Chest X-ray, PA view. Patient: 53 years old, sex F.
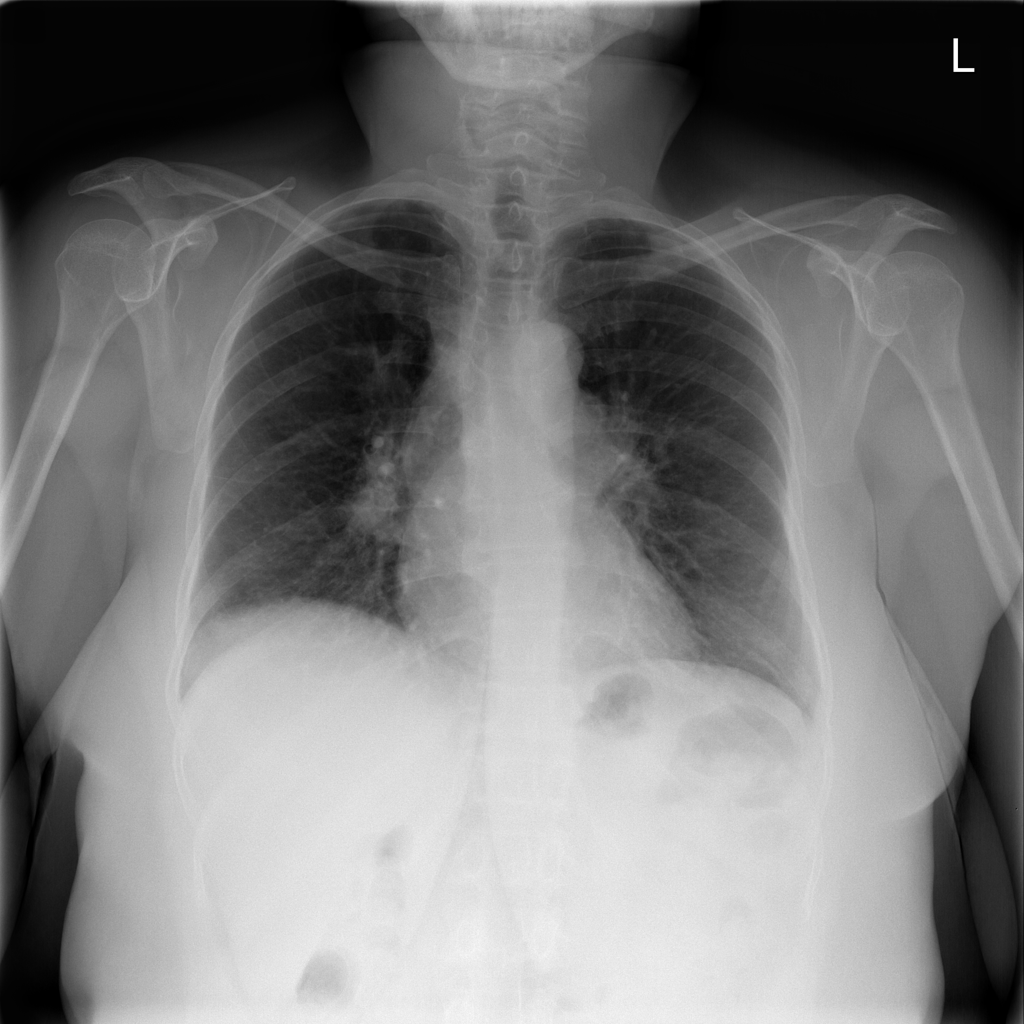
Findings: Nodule